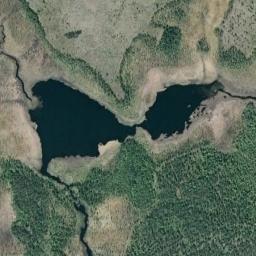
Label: lake